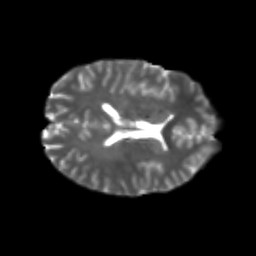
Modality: T2w
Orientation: axial
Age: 23
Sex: male
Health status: healthy
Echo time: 0.074 s